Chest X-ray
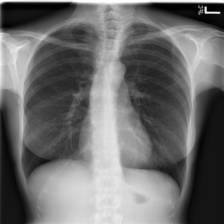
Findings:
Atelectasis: negative
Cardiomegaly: negative
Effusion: negative
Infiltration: negative
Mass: negative
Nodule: negative
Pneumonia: negative
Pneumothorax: negative
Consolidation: negative
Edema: negative
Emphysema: negative
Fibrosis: negative
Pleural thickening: negative
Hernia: negative